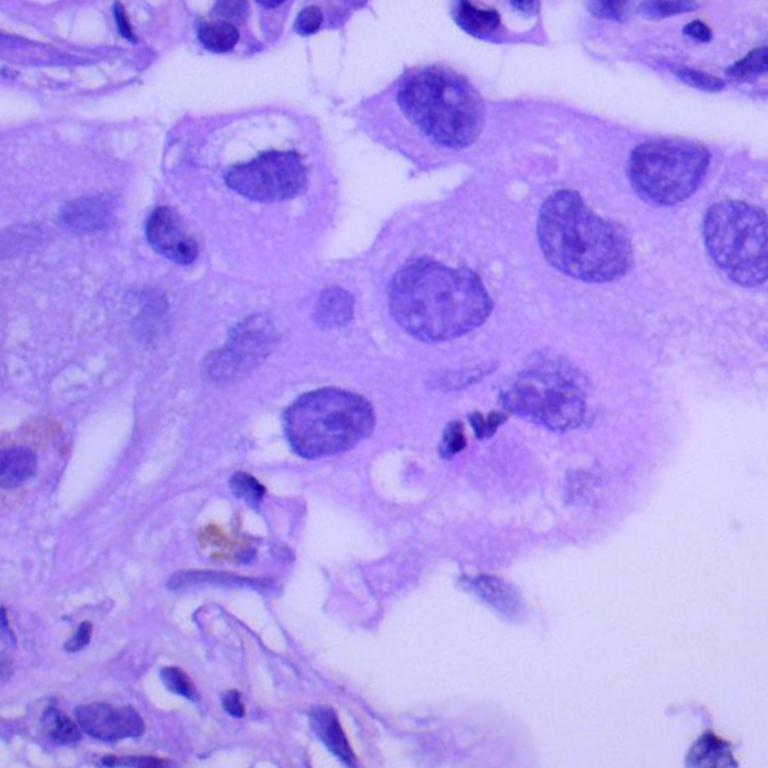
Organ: lung
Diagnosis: adenocarcinomas